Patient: sex M, age 62
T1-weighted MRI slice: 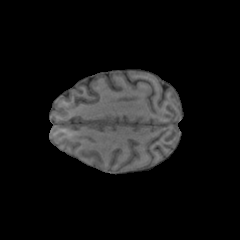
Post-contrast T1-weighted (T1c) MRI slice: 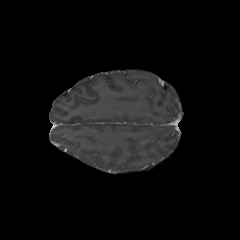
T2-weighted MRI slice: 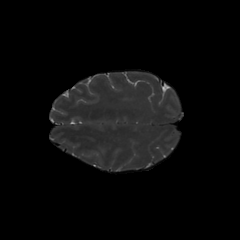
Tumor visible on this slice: no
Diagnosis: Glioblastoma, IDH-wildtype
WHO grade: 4